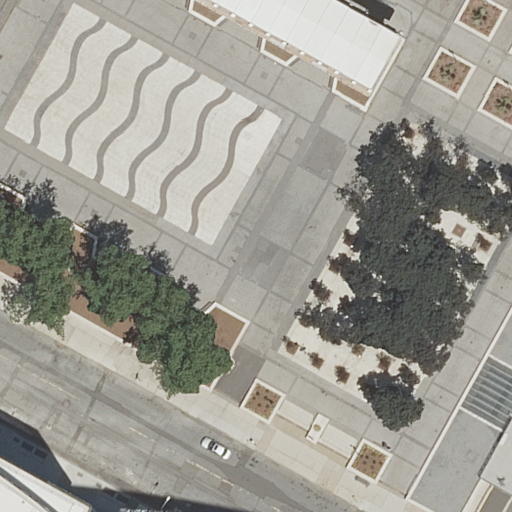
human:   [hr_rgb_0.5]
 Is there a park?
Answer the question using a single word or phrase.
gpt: yes

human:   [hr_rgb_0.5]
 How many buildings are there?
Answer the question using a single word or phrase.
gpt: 1

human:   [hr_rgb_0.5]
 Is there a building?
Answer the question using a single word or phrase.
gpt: yes

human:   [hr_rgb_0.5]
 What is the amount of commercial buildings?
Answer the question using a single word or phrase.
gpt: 0

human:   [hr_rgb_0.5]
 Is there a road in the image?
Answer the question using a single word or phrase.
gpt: yes

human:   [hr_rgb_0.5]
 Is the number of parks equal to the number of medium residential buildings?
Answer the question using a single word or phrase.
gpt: no

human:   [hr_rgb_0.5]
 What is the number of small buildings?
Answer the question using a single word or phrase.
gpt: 0

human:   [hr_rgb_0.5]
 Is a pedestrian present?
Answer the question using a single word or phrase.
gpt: yes

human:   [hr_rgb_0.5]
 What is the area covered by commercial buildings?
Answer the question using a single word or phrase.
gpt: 0m2

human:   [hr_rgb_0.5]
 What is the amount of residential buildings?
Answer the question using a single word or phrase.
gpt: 0

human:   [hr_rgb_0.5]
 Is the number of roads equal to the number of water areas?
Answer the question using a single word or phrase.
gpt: no

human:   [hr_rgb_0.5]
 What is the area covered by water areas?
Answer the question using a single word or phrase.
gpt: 0m2

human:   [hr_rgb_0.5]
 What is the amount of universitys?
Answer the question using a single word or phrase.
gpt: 1

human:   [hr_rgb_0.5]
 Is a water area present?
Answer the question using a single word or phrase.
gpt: no

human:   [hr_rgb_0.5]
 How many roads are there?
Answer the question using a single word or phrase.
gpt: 2

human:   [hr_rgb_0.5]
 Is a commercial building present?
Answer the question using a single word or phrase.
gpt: no

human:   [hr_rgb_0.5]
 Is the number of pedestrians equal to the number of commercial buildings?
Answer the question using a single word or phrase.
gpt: no

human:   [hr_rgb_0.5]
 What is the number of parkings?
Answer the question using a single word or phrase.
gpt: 1

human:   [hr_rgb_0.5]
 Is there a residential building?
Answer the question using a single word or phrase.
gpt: no

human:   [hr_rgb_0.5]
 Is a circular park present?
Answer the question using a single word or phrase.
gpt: no

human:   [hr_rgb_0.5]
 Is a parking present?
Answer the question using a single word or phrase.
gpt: yes

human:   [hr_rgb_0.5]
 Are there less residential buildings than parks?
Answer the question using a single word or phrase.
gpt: yes

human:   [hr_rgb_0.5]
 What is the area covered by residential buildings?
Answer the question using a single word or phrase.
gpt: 0m2

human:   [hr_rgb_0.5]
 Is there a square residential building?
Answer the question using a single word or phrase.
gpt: no

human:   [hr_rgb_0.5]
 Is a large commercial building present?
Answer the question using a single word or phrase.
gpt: no

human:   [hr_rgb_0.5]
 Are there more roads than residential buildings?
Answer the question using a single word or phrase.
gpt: yes

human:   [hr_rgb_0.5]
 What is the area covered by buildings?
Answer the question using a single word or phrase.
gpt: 923m2

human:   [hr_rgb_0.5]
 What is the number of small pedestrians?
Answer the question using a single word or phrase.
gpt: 0

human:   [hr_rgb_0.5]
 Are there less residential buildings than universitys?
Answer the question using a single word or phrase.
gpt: yes

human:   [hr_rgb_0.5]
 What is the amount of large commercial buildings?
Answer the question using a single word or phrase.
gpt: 0

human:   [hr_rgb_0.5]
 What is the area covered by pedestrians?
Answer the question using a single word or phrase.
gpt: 1157m2

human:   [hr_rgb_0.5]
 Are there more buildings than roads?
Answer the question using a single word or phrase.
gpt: no

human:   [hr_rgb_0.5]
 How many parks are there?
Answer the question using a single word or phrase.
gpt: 1

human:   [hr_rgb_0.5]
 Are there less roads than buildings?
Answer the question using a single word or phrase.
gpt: no

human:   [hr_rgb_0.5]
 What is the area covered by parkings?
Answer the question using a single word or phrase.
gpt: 6846m2

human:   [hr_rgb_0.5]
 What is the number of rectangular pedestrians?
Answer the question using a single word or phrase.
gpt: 1

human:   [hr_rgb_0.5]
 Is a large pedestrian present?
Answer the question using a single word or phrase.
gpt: yes

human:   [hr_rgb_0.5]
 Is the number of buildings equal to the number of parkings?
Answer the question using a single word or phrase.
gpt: yes

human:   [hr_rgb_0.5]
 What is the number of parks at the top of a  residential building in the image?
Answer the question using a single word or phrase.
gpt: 0

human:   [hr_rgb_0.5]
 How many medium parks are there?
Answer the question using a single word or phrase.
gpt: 0

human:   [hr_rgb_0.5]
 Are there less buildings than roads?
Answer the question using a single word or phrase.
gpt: yes

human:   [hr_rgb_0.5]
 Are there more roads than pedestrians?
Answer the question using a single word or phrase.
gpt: no

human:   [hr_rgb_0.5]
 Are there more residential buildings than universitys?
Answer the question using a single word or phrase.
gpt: no

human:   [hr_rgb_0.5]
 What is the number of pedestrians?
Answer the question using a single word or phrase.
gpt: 2

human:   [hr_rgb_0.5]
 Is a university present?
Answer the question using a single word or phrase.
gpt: yes

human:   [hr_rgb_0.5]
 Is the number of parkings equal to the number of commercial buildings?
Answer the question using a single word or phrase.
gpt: no

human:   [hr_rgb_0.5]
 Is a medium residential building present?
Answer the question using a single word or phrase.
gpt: no

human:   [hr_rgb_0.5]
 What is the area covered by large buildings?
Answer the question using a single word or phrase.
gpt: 923m2

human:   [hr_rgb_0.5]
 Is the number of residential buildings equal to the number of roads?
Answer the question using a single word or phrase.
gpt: no

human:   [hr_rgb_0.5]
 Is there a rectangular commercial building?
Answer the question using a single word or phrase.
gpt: no

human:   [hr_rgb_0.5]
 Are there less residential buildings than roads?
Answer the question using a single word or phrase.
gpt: yes

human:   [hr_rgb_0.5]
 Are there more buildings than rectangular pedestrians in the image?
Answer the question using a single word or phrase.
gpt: no

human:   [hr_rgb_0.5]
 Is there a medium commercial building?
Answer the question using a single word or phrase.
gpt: no

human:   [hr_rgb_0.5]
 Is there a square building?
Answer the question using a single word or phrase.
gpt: no

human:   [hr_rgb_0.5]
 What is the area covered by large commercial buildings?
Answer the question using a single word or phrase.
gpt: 0m2

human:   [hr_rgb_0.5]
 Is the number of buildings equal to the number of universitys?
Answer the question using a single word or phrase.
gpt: yes

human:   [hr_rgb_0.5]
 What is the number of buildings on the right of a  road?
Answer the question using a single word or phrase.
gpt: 0

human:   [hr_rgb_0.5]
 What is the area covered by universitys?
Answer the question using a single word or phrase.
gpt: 4654m2

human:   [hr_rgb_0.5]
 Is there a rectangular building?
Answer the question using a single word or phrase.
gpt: no

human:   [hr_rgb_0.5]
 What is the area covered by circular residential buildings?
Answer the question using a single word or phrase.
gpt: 0m2

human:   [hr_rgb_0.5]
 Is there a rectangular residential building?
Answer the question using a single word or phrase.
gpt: no

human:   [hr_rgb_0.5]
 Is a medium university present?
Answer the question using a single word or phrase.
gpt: no

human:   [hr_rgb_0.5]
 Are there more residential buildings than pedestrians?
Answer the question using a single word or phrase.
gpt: no

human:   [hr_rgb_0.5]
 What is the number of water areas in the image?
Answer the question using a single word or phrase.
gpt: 0